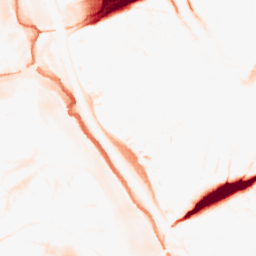
Category: morphological
Decomposition family: tophat
Decomposition parameters: size: 20
mode: black
Upsampling method: sinc_blackman
Upsampling parameters: scale: 8
kernel_size: 16
Upsampling scale: 8